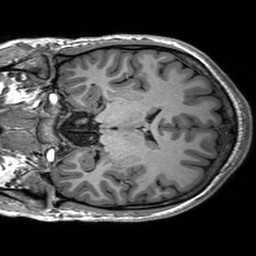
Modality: T1w
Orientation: coronal
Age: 22
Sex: female
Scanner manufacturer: siemens
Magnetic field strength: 3 T
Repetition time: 2.53 s
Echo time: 0.00227 s